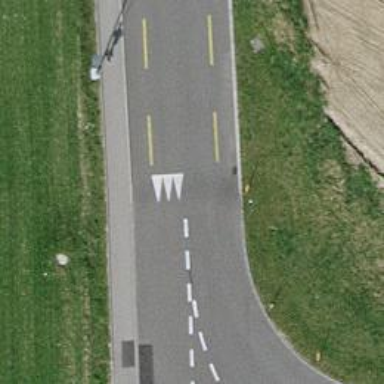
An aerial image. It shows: Tertiary road with asphalt surface. It has cycle lane on both sides.